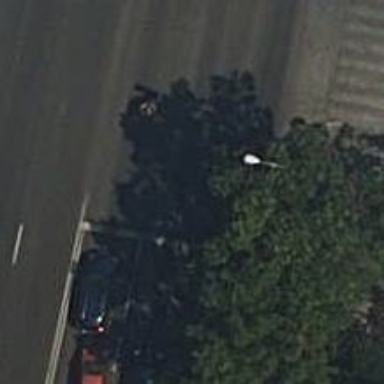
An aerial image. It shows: Road with traffic signals.